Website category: sports
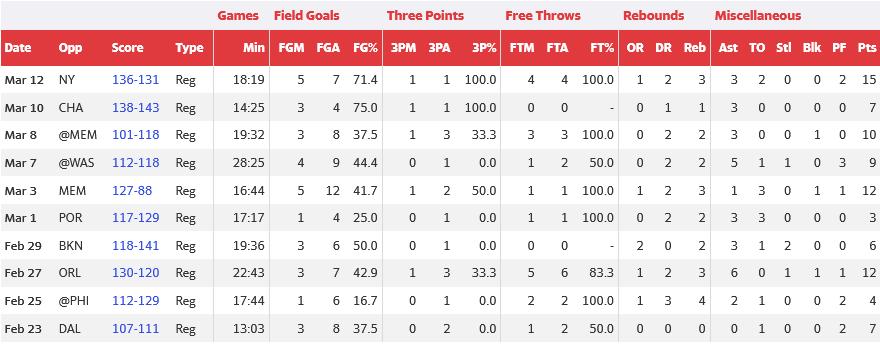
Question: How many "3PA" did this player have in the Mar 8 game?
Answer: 3

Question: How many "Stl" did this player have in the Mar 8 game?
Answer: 0

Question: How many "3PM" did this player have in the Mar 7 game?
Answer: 0

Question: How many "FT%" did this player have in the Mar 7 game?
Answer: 50.0

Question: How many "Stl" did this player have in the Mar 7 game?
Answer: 1

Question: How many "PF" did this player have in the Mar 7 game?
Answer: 3

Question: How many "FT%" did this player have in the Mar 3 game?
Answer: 100.0

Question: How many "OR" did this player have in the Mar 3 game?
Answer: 1

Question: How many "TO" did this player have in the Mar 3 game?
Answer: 3

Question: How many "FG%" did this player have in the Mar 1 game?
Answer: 25.0

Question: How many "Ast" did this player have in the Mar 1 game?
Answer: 3

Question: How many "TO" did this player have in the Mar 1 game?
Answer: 3

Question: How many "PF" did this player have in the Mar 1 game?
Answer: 0

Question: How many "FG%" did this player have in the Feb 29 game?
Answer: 50.0

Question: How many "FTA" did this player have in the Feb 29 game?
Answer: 0

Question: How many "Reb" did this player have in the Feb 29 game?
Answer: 2

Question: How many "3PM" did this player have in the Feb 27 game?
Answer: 1

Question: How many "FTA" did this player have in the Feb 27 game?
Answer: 6

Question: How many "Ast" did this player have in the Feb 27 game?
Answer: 6

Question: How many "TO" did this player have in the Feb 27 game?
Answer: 0

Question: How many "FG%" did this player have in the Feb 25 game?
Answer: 16.7

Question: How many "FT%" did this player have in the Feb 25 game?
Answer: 100.0

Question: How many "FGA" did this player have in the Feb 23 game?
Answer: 8

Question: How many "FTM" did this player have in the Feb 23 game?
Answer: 1

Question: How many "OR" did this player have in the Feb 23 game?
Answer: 0

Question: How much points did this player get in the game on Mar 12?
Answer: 15

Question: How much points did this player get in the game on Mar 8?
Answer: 10

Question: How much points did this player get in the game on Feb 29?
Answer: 6

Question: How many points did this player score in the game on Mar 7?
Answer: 9

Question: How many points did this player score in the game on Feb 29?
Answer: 6

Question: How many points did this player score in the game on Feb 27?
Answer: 12

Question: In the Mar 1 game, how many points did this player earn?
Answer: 3

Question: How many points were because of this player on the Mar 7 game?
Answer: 9